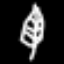
Label: leaf